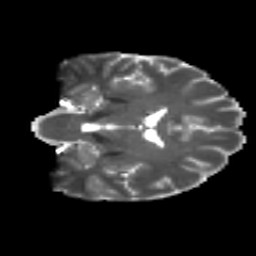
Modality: T2w
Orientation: coronal
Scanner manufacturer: siemens
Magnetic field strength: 3 T
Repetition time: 4.16 s
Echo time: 0.0806 s